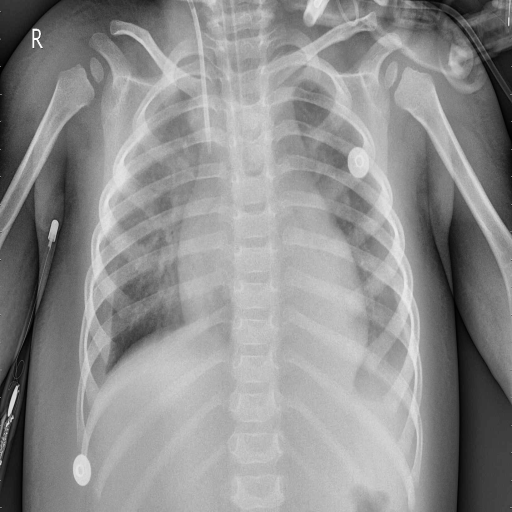
Finding: PNEUMONIA